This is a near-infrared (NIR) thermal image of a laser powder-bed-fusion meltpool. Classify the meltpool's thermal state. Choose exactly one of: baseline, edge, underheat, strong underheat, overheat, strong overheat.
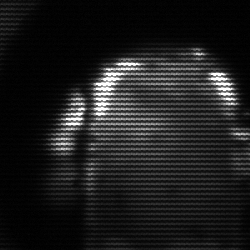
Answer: baseline